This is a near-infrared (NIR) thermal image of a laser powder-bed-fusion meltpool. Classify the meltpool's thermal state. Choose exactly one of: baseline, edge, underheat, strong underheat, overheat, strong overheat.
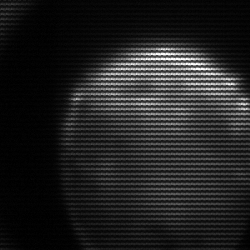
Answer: edge